Aerial crown-view tile of a tropical tree (Barro Colorado Island, Panama), acquired 20240918:
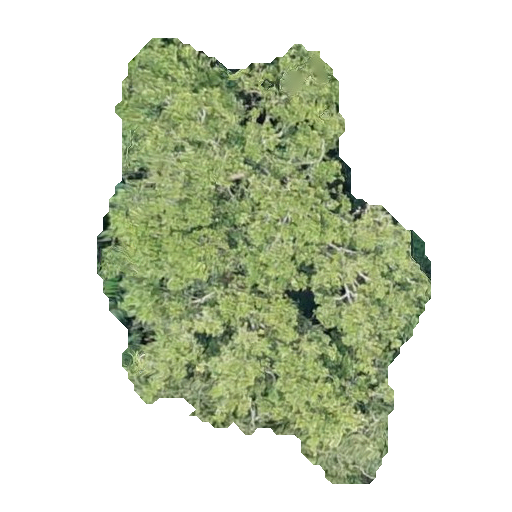
Species: Guapira myrtiflora
GBIF accepted scientific name: Guapira myrtiflora
Crown area: 155.854 m²